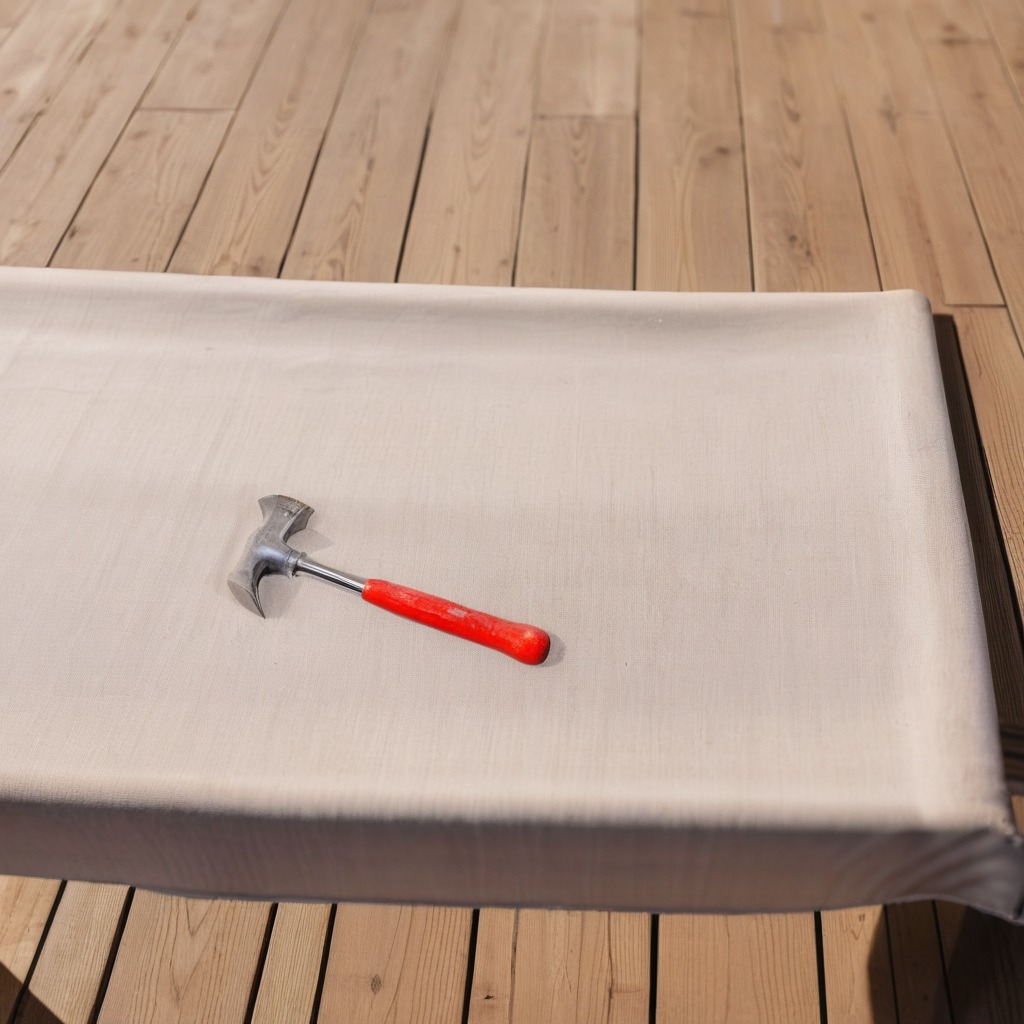
A hammer is lying on a wooden table in an outdoor workshop during daytime bright natural light soft shadows worn but beneath the cloth.